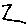
Label: zigzag